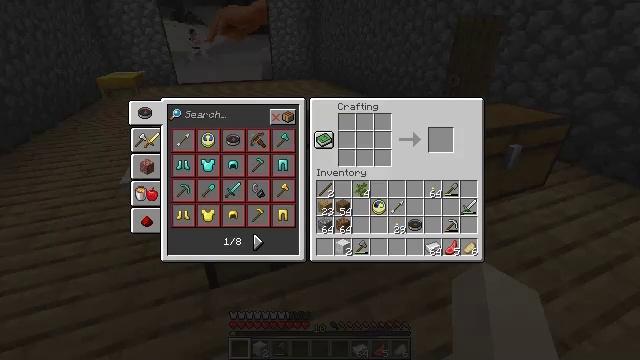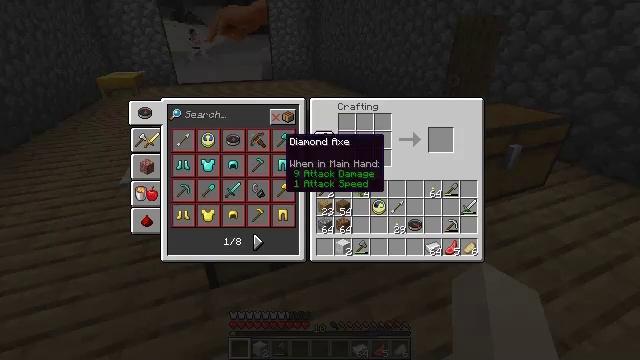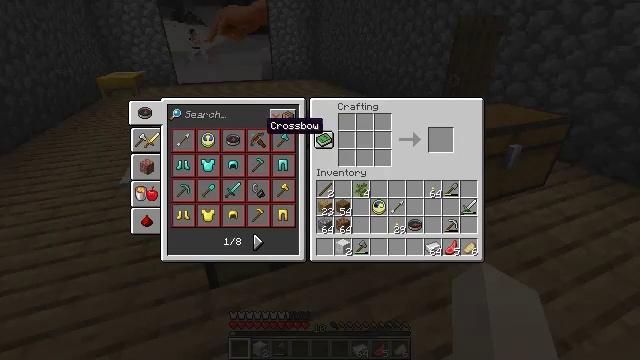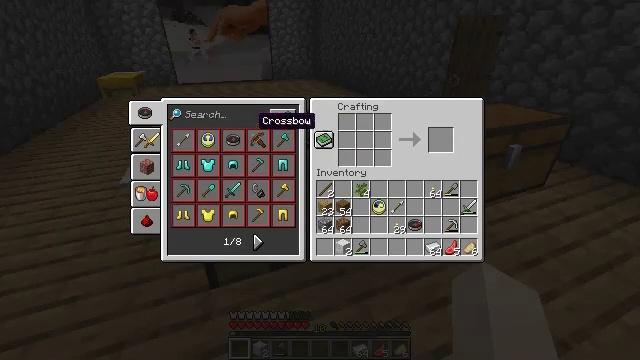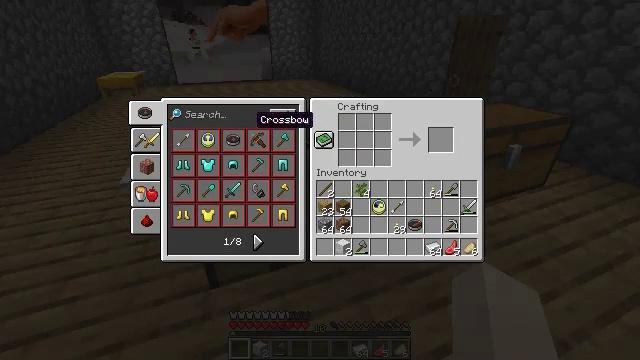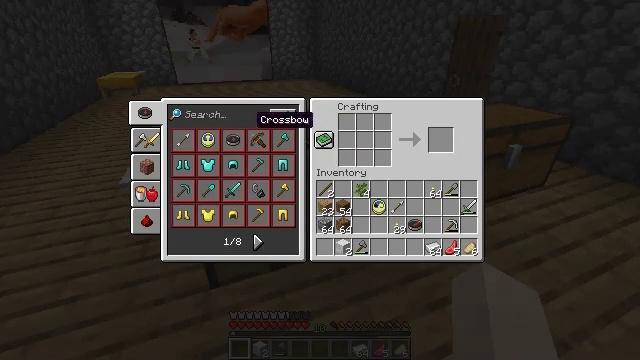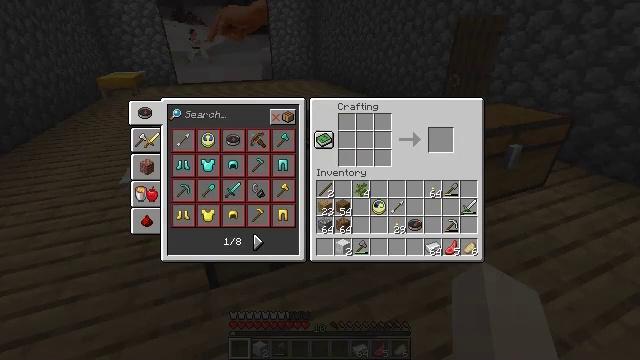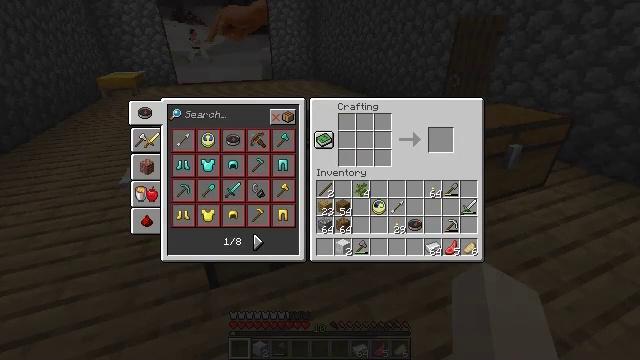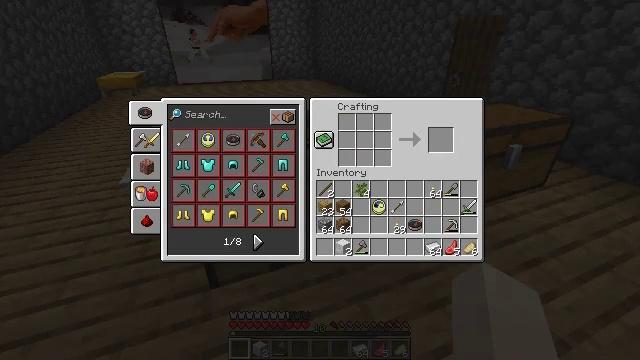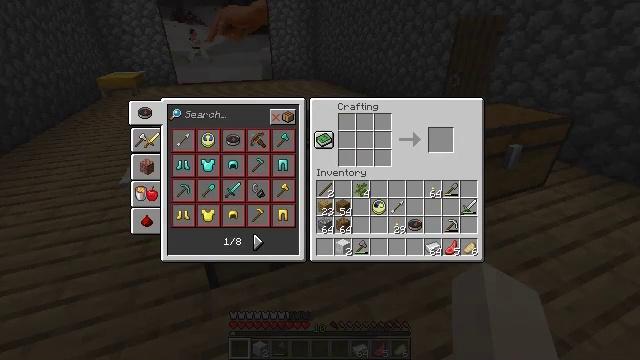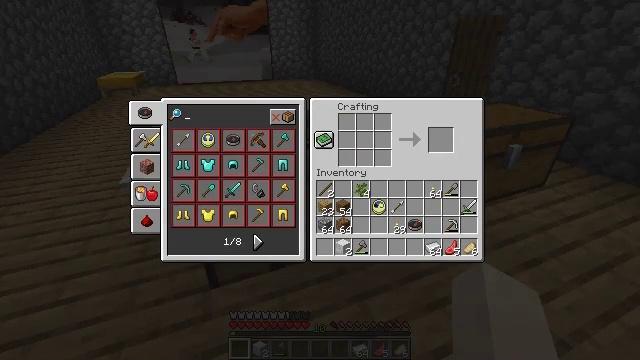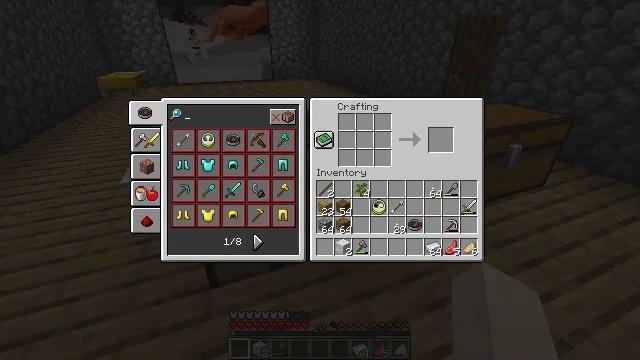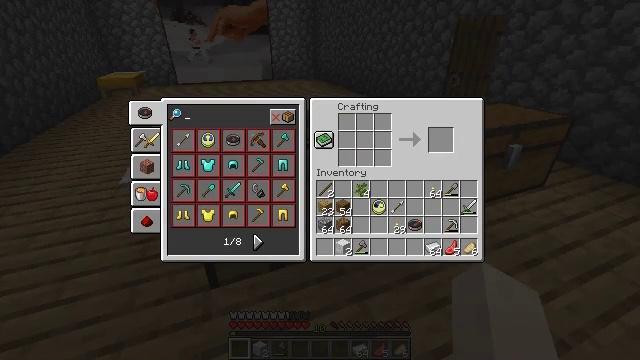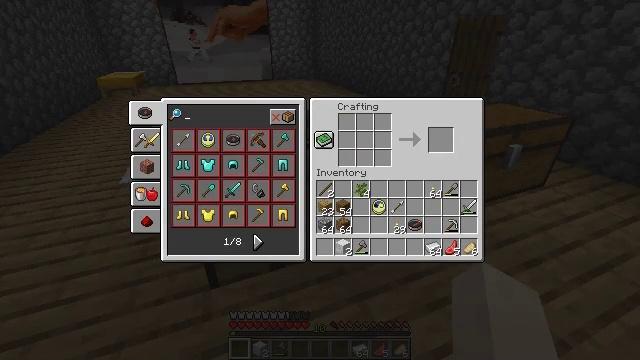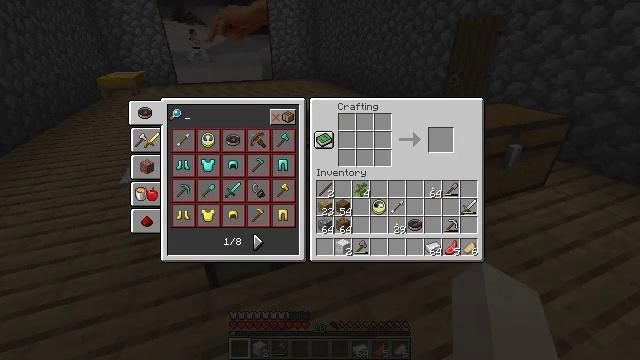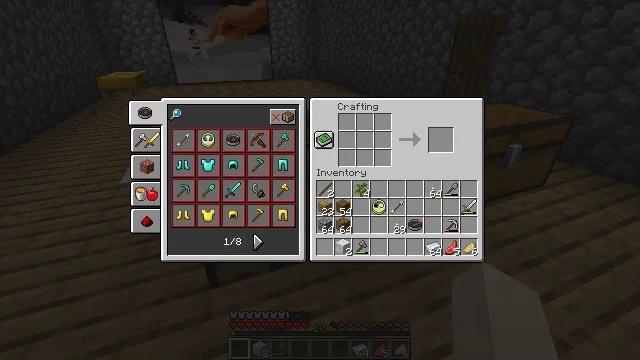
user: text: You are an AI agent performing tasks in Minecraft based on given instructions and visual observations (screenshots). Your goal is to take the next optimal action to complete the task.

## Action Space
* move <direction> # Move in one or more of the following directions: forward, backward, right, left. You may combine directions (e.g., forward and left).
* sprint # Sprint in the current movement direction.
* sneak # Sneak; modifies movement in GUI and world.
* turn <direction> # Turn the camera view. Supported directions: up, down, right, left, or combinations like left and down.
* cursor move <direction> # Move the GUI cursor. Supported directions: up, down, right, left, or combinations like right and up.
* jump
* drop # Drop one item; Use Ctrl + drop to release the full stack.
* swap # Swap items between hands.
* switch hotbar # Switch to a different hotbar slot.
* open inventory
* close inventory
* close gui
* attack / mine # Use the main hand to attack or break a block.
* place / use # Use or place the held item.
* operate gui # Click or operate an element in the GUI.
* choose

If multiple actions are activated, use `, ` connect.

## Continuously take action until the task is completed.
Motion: motion action
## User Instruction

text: Create a white carpet using wool.
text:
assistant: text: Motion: cursor move left and up
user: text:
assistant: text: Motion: cursor move left and up
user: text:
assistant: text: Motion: cursor move left
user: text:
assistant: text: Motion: no_op
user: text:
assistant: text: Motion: no_op
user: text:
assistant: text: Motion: no_op
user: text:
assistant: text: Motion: cursor move up
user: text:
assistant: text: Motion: no_op
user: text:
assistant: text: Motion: no_op
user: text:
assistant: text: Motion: operate gui
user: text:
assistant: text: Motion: operate gui
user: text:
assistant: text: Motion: operate gui
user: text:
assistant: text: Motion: no_op
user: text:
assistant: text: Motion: no_op
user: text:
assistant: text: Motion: no_op
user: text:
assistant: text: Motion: no_op
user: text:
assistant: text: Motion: no_op
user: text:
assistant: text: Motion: no_op
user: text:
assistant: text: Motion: move left
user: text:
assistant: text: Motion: move left
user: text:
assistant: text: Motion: move left
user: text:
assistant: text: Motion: no_op
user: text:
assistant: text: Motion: no_op
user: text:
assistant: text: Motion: no_op
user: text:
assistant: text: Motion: no_op
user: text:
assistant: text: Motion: no_op
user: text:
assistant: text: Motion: no_op
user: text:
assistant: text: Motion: cursor move left
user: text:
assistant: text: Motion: cursor move left
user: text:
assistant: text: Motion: cursor move left